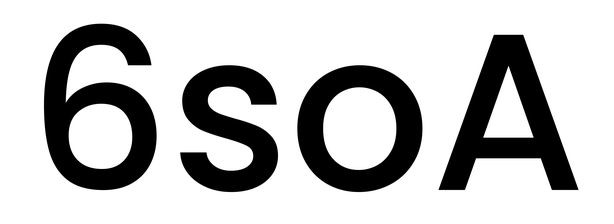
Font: Poppins-Medium